Interaction volume radius: 5 \u00c5
Interaction volume height: 10 \u00c5
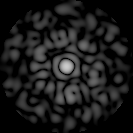
Disorder parameter: 0.8219